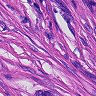
Metastatic tissue present: yes